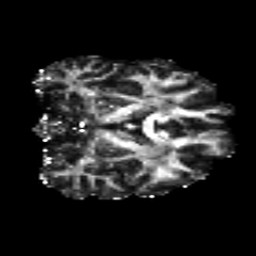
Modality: FA
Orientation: coronal
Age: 21
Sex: female
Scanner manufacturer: siemens
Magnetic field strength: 3 T
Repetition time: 8.8 s
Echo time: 0.085 s